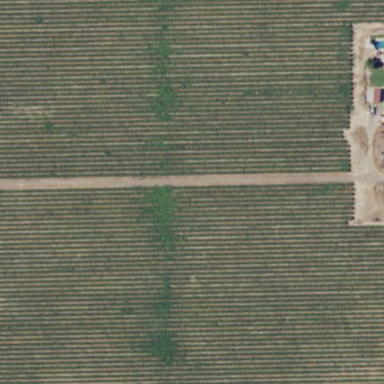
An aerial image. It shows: Vineyard.